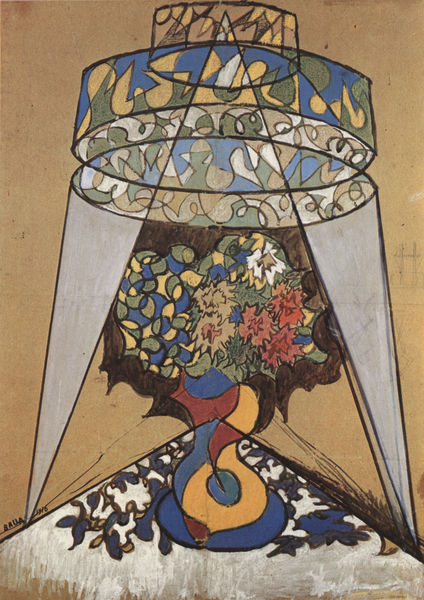
Titel: Luce + fiori
Künstler: Giacomo Balla
Standort: Roma
Institution: (Privatsammlung)
Schlagwörter: blau, fuß, schatten, gelb, grün, blume, blumen, braun, bunt, lampe, schwarz, tisch, weiss, blüten, rot, schirm, beige, muster, vase, beine, ecke, linien, jugendstil, ornamente, wiess, strauß, entwurf, lichtstrahlen, schein, baldachin, muter, balla, wase, assf, masset, waase, ycd, yxcd